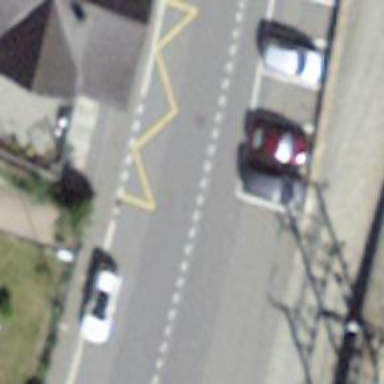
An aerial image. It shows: Bus stop with designated public transport stop position.